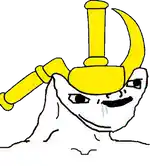
Label: 5_Brainlet